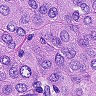
Metastatic tissue present: yes